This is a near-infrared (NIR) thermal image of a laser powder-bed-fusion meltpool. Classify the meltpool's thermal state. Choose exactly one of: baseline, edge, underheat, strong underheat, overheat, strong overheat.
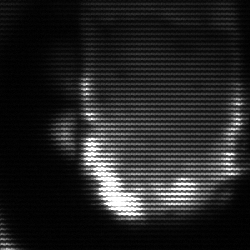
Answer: baseline